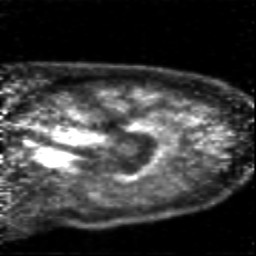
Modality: PET
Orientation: sagittal
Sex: male
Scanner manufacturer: siemens